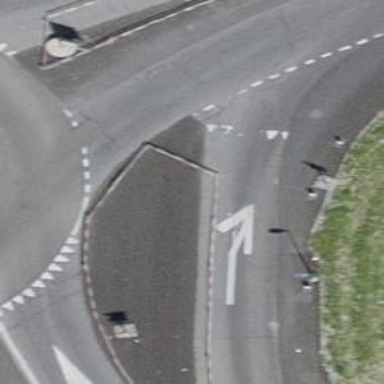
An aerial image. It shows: Road with "give way" sign.